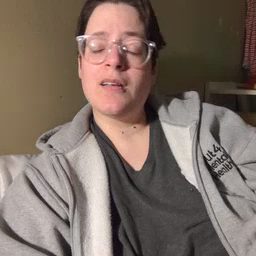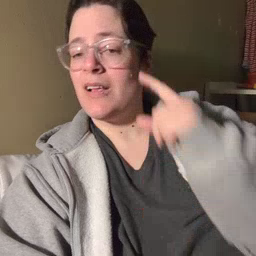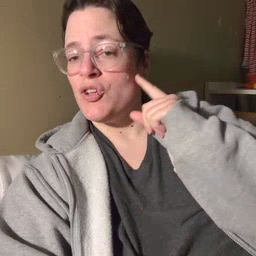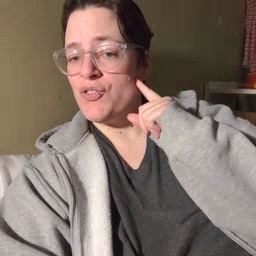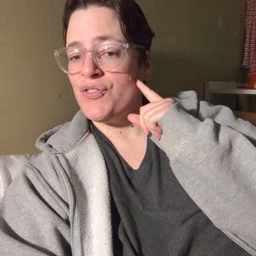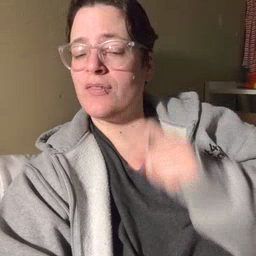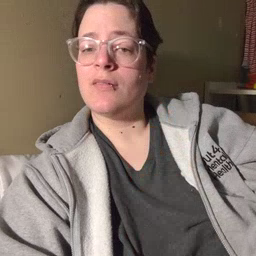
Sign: hear